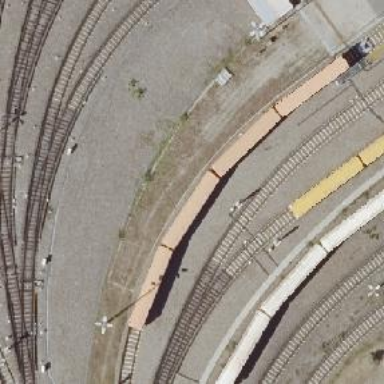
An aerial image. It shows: Yard used for servicing electrified rail. The rail is electrified from the top.